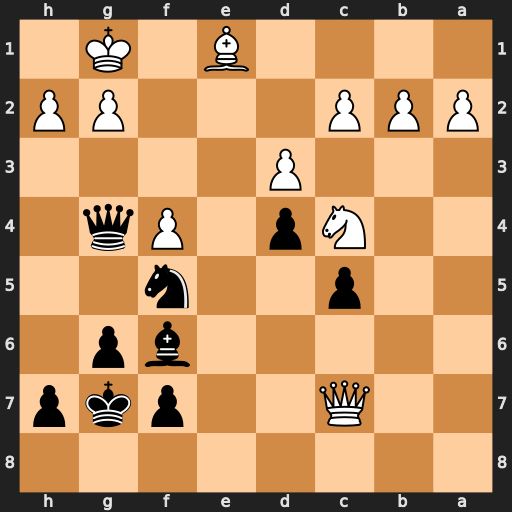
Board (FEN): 8/2Q2pkp/5bp1/2p2n2/2Np1Pq1/3P4/PPP3PP/4B1K1
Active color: b
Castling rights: -
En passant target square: -
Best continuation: Qe2 Qa5 Ne3 Nxe3 dxe3